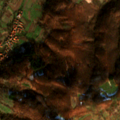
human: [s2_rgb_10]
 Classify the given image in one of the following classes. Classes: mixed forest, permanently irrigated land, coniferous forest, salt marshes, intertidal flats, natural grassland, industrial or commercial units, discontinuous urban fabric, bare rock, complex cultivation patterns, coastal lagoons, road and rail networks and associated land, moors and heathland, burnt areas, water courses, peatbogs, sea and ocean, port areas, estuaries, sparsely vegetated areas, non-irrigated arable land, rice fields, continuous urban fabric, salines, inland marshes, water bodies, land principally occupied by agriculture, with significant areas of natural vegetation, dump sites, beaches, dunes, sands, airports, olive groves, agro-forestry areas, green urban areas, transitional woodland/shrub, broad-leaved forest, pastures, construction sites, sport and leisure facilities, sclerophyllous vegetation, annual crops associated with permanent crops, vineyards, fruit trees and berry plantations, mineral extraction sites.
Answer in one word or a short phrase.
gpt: complex cultivation patterns, land principally occupied by agriculture, with significant areas of natural vegetation, broad-leaved forest